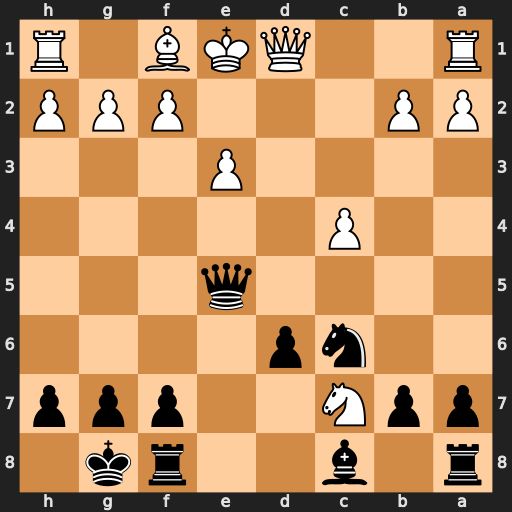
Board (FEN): r1b2rk1/ppN2ppp/2np4/4q3/2P5/4P3/PP3PPP/R2QKB1R
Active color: b
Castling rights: KQ
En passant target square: -
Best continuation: Qa5+ Qd2 Qxc7